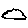
Label: cloud